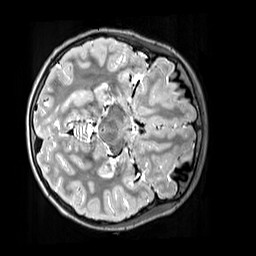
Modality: T2w
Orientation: axial
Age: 9
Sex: female
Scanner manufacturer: siemens
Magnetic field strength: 3 T
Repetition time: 3.2 s
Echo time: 0.408 s